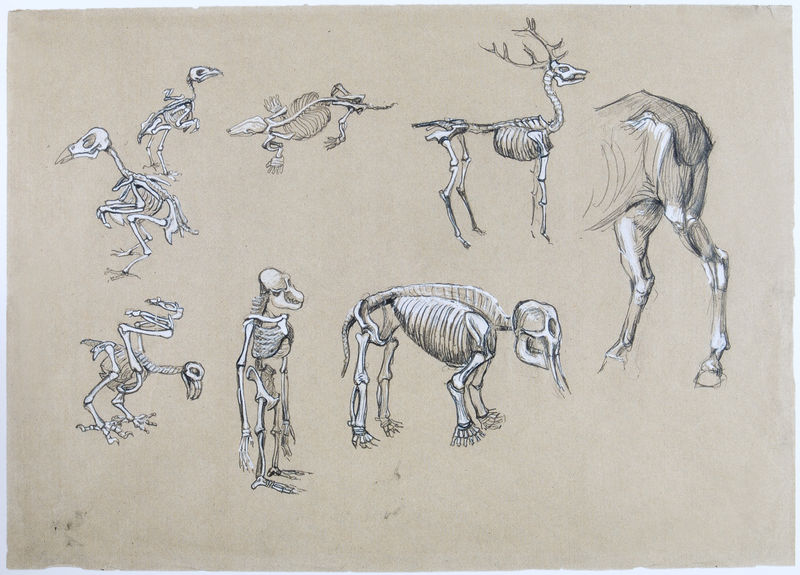
Titel: Skelette von verschiedenen Tieren
Künstler: Franz Marc
Standort: Kochel am See
Institution: Franz Marc Museum
Schlagwörter: flügel, körper, vogel, weiß, braun, finger, grau, kreide, pastell, schwarz, skizze, zeichnung, tier, tiere, beige, anatomie, arme, mensch, schädel, tod, tot, horn, natur, vögel, pferd, affe, maus, beine, huf, hufe, schwanz, füße, hintern, papier, ente, gans, schnabel, studie, grafik, graphik, weisshöhung, white, black, modern, old, talk, detail, muskeln, schenkel, knochen, hüften, rippen, wirbel, wirbelsäule, bleistift, krallen, schnäbel, kohlezeichnung, studien, flecken, skelett, hirsch, reh, man, echse, death, huhn, drawing, paper, papagei, geweih, skizzen, ruin, animals, bird, dog, illustration, sketch, tail, birds, eagle, flying, fossil, entwicklung, bau, pen, reptil, wings, elfenbein, eidechse, elefant, gerippe, skellett, human, ancient, neck, zeichnungen, hinterteil, ink, art, hello, study, pencil, marc, tierstudie, säugetiere, draw, hinterbeine, animal, deer, cattle, cow, horse, elephant, stoßzähne, anatomy, biologie, bleistiftzeicvhung, contures, dears, dinosaurier, elch, evolution, fossilien, gebeine, gewih, gorilla, höhung, körperbau, mammut, maulwurf, menschenaffe, monkey, skelette, skelettons, stammesgeschichte, tierskelette, urtiere, urvieh, urwelt, vofel, knochenbau, chalk, hoof, horns, ape, antelope, simple, mouse, tan, skeleton, muscle, saurier, bone, bones, skeletons, skull, turkey, hofe, chart, diagram, leg, chicken, relic, inside, känguruh, anatomical, kreis, hourse, science, remains, sketches, lizard, blatt, beaks, crow, teeth, rat, g, moose, elk, chimp, chimpanzee, hind, antlers, crocodile, pelican, surier, catalogueing, archaeology, life drawing, cataloguing, biology, dinosaurs, darwin, prehistoric, idk, stag, skulls, duck, technique, highlight, rear, ostrich, highlights, tusks, femur, boned, arten, mammals, wirbeltiere, vügel, antler, hindquarter, quadraped, biped, avian, pigmey, turtle, talons, homo, skeletal, fowl, animal skeletons, lizzard, skeletan, poultry, reindeer, thing that crawls, ant eater, fossils, fingure, fozzil, fozzils, dinosaur, skelaton, calcified, erectus, primat, skelets, tusk, vertebrae